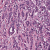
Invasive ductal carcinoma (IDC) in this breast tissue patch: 1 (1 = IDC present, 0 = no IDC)